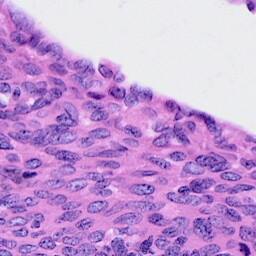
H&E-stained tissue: Cervix